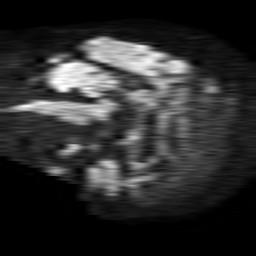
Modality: TRACE
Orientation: sagittal
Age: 62
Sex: male
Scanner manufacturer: philips
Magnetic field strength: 1.5 T
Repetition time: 4.6 s
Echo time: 0.08517 s